Question: Can someone tell me how to align two columns on the same row when I am viewing it on mobile. Here is how it is now:

and I want it to be the arrow and next to it HOME/DESIGN. If I put it in one column div then I can't center the 'HOME/DESIGN' because margin doesn't work.
'''
<div class="content-fluid">
<div class="row back-box">
<div class="col-sx-1 col-md-1">
<div class="arrow-icon"></div>
</div>
<div class="col-sx-4 col-md-4" style="padding-top: 1px">
<p><a href="http://localhost/artbox88-com"> HOME</a> / <span>DESIGN</span> </p>
</div>
</div>
</div>
'''
CSS
'''
.arrow-icon
{
height: 25px;
width: 25px;
background-size: contain;
background-image:url('../images/back.png');
background-repeat: no-repeat;
display: inline-block;
}
.arrow-icon:hover
{
background-size: 25px;
background-image:url('../images/back_hover.png');
}
.back-box
{
padding: 50px 0px 0px 25px;
position: absolute;
width: 400px;
}
.back-box p
{
color: #474747;
display: inline;
font-family: "FuturaDemiC";
font-size: 12px;
}
.back-box p a:hover
{
color: #858585;
text-decoration: none;
}
.back-box span
{
color: #858585;
}
'''
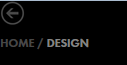
Answer: You made a typo:
'col-sx' should be 'col-xs'.